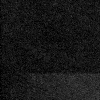
Atmospheric dust classification: dusty